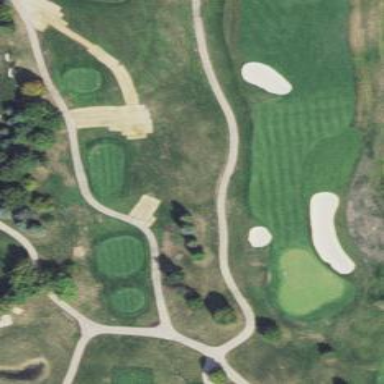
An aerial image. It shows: Golf cartpath that is also road path.